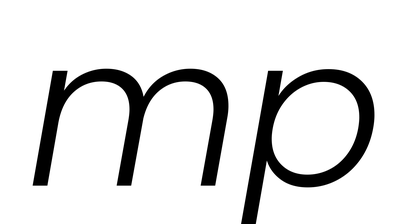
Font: Poppins-LightItalic